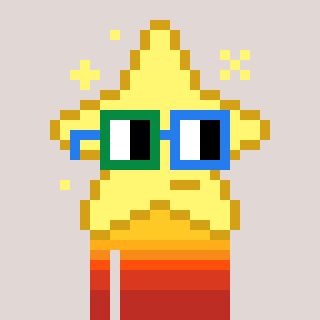
a pixel art character with square green and blue glasses, a star-shaped head and a green-colored body on a warm background